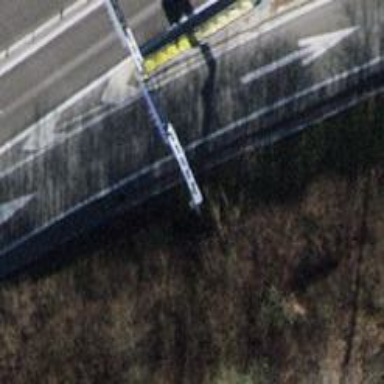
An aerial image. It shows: Gantry structure.